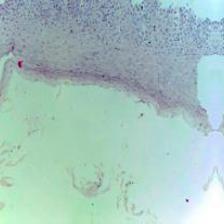
Diagnosis: Normal